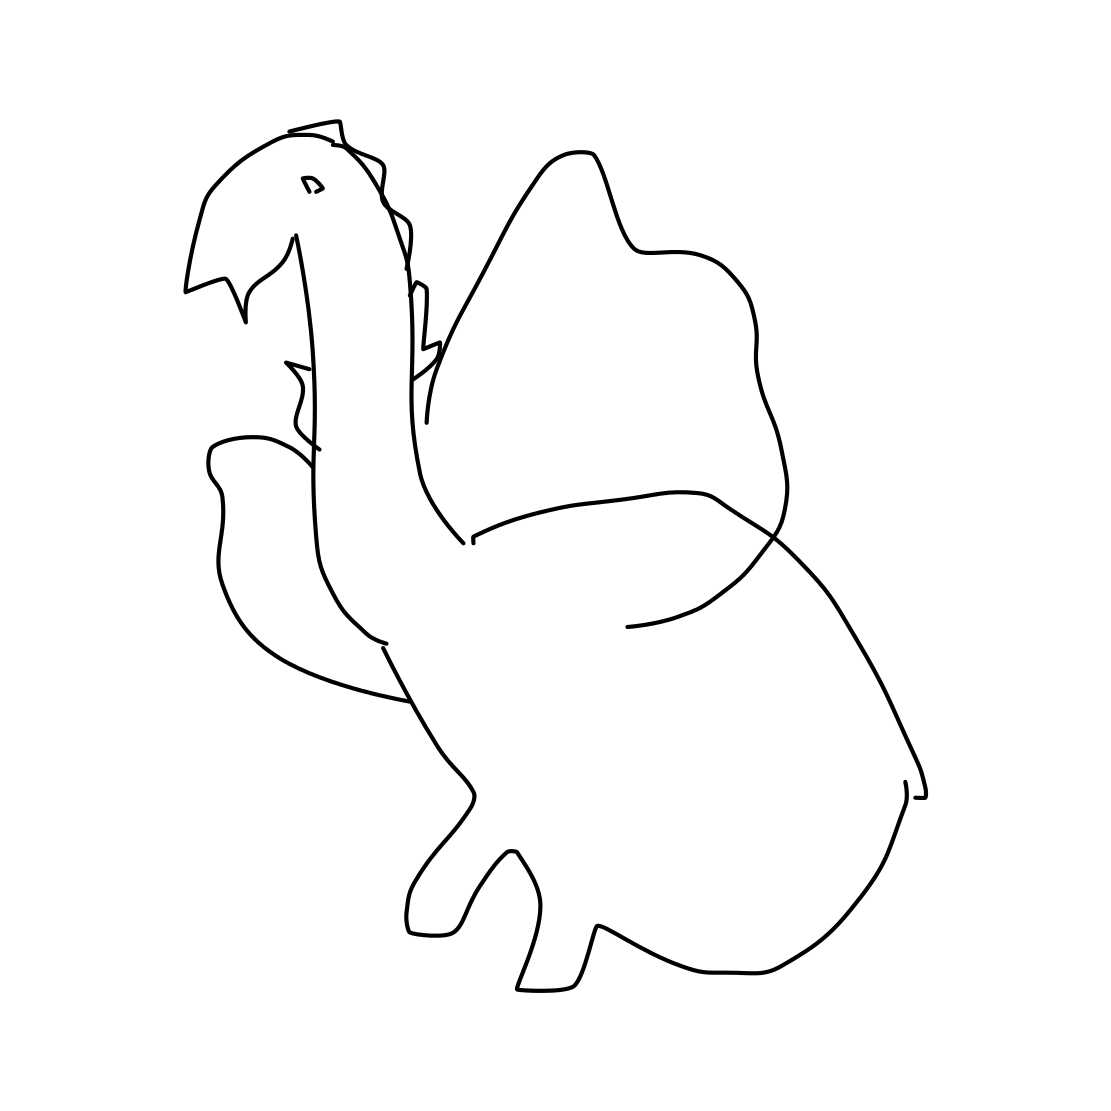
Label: dragon